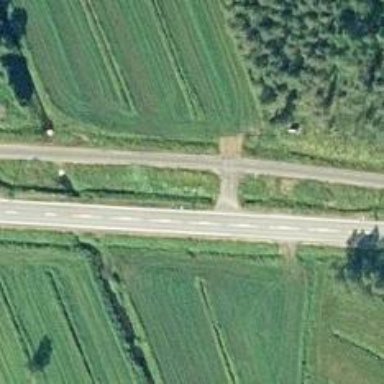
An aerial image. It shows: Unmarked road crossing.